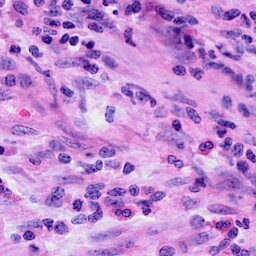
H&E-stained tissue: Cervix